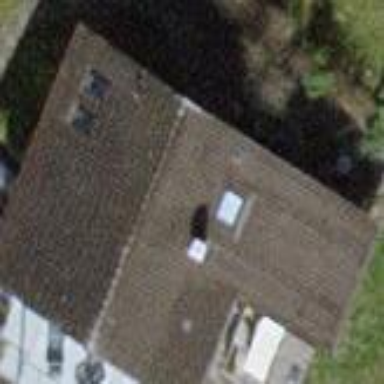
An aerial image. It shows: Detached building.